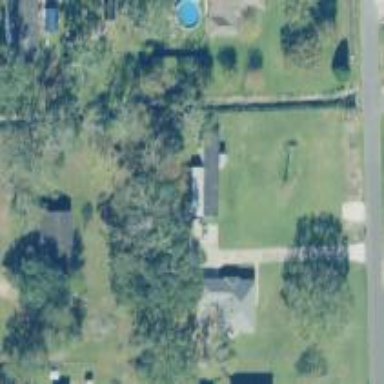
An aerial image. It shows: Driveway.